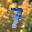
Label: 7